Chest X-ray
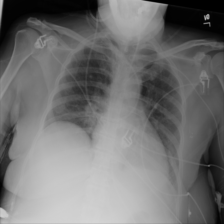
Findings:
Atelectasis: negative
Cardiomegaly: negative
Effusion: negative
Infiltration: positive
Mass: negative
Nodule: negative
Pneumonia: negative
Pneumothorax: negative
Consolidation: negative
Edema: negative
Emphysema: negative
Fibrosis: negative
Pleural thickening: negative
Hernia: negative